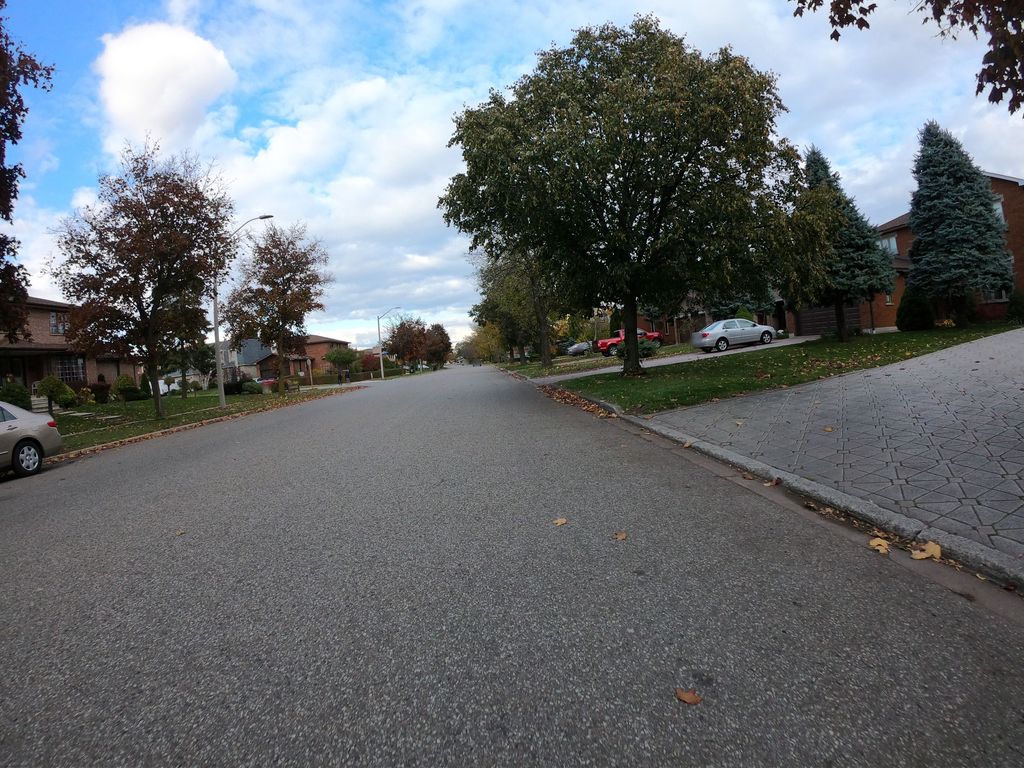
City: toronto